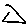
Label: triangle